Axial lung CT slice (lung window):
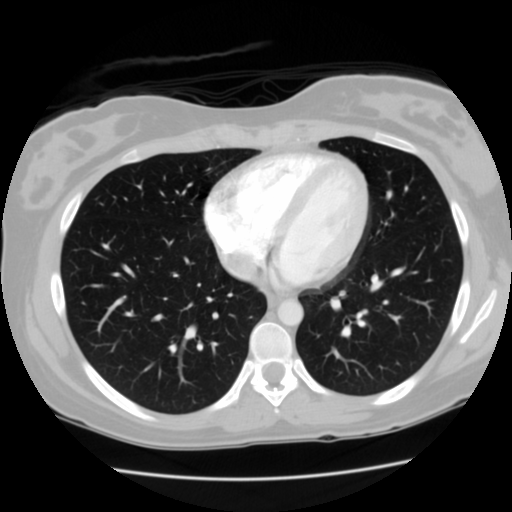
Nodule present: no